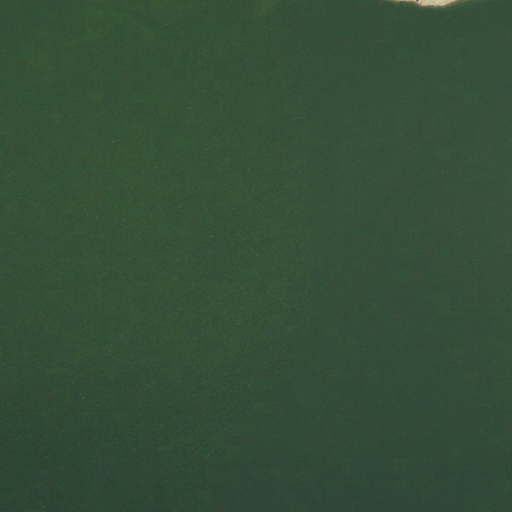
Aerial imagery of valley in Utah named Blue Notch Canyon containing open water and barren land